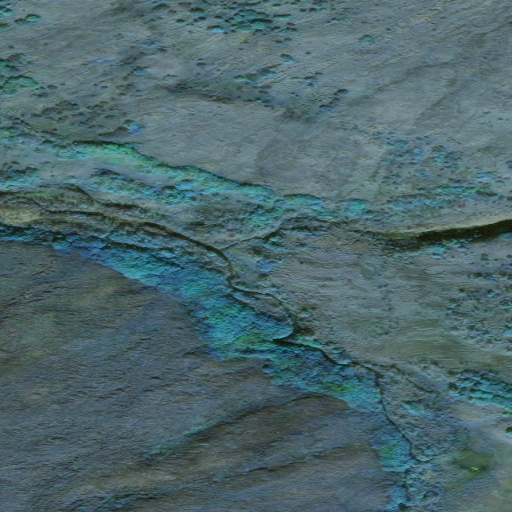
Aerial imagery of valley in Alaska named May Gulch containing only unknown